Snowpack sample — Snodgrass Mountain, Crested Butte, Colorado (2/4/25, 12:06 PM MST)
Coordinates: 38.923, -106.968
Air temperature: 35 °F
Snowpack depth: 80 cm
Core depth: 60 cm
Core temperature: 32 °F
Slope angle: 14°, slope face: 78°
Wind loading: low
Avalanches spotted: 0
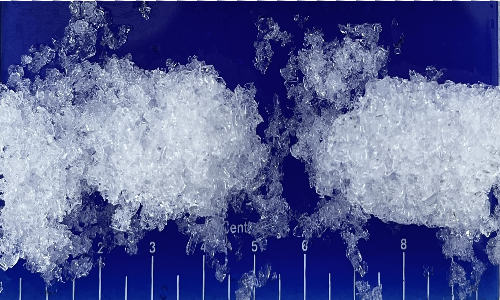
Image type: core
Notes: No avalanches nearby, unusually warm weather for the last month reported by residents, Collected 25 yards from treeline